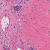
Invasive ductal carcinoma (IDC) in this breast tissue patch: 0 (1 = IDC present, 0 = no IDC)